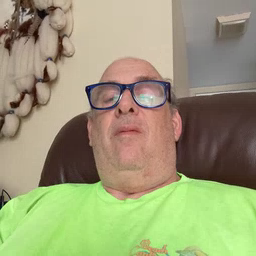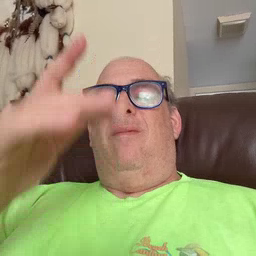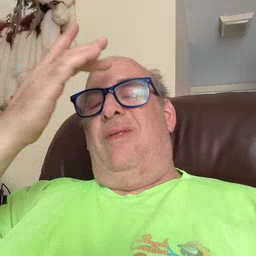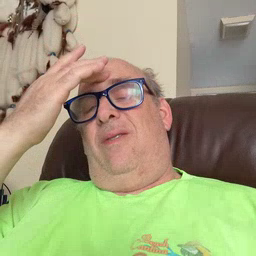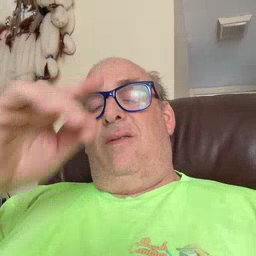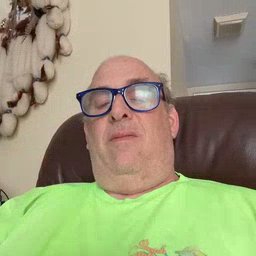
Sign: sick